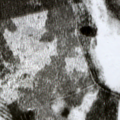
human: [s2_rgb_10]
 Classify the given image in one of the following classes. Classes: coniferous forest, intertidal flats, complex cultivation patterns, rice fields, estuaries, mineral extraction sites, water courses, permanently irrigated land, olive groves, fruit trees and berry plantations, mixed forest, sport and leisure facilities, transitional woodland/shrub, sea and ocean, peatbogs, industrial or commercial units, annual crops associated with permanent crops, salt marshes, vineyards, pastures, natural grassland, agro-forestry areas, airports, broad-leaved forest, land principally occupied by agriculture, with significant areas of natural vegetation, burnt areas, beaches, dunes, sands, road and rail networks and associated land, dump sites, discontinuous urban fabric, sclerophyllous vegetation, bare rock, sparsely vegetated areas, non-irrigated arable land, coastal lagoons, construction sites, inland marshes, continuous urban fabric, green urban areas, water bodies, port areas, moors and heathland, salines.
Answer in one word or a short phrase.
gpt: coniferous forest, mixed forest, transitional woodland/shrub, peatbogs